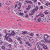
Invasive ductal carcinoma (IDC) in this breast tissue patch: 0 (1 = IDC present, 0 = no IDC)